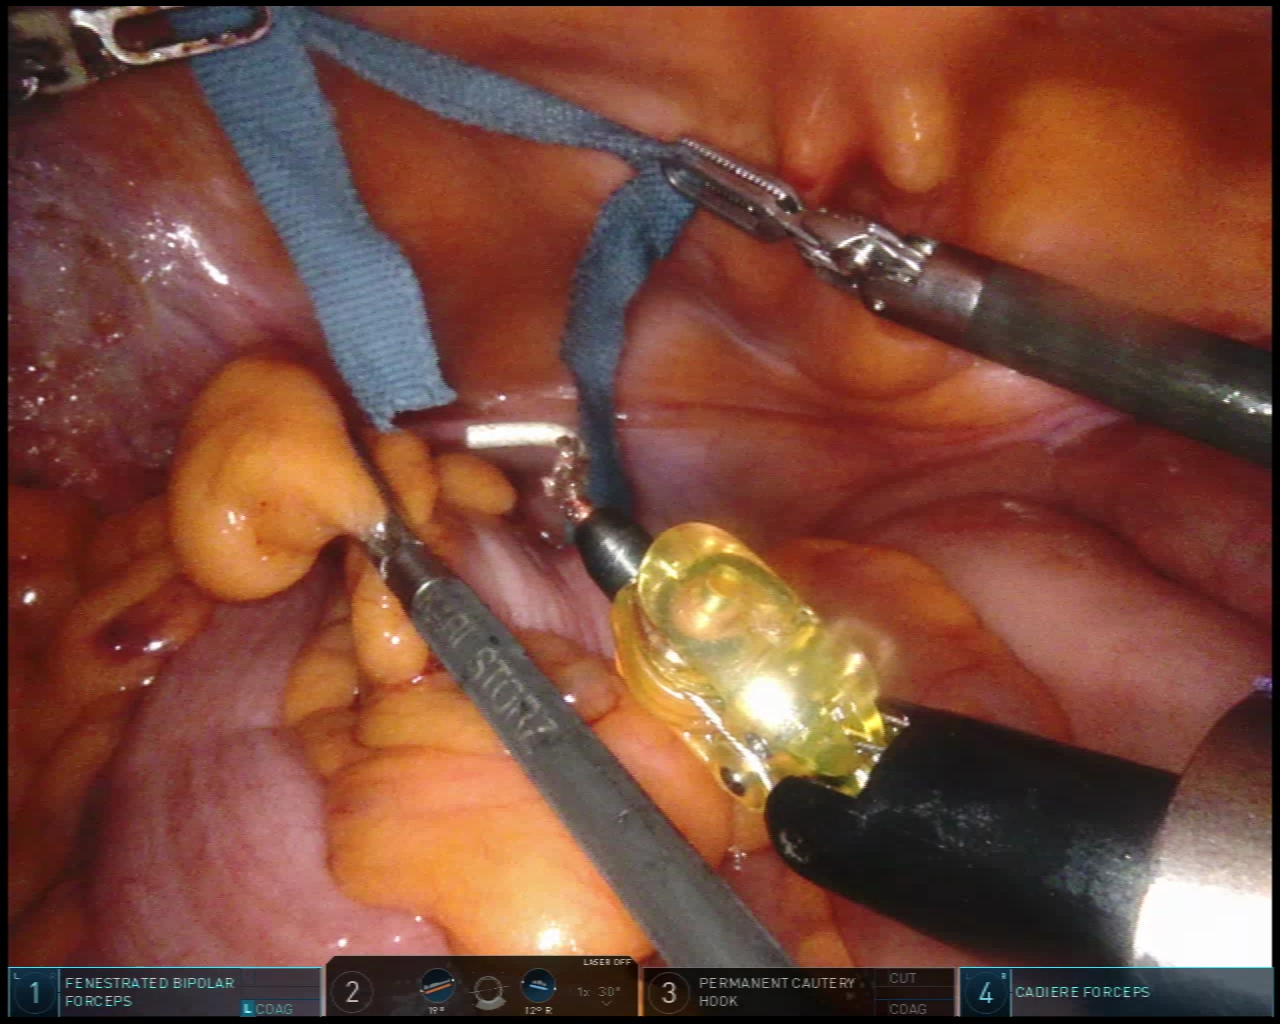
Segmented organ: colon
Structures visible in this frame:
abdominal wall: yes
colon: yes
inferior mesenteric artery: no
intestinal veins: no
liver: no
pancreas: no
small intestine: yes
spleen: no
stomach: no
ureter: no
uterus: no
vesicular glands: no